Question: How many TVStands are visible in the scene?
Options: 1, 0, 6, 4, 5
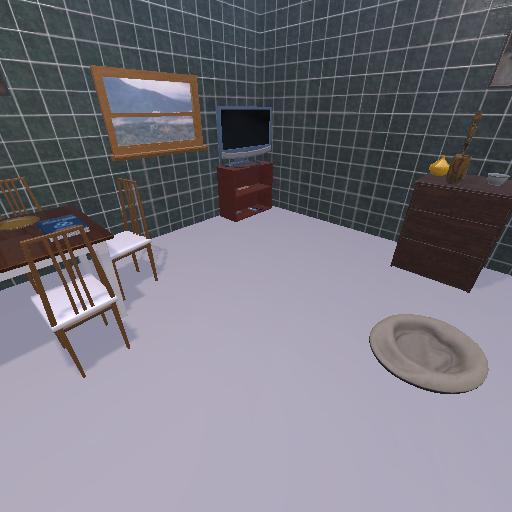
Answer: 1